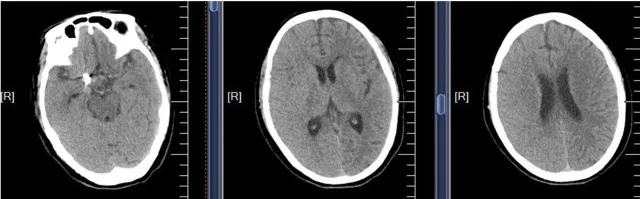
The non-contrast CT scans of the brain in CIE patient. (A) The brain CT scan performed immediately after the operation.
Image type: radiology (ct)